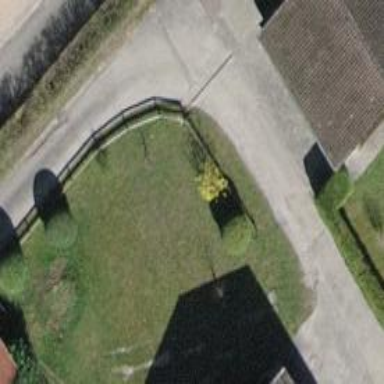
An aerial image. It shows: Shrub in its natural environment.